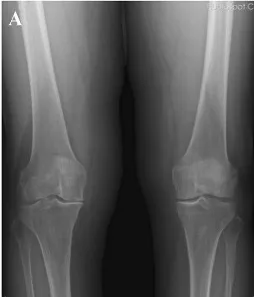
Pre-operative imaging data. (A) Anterior film of bilateral knee joints.
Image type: radiology (x_ray)